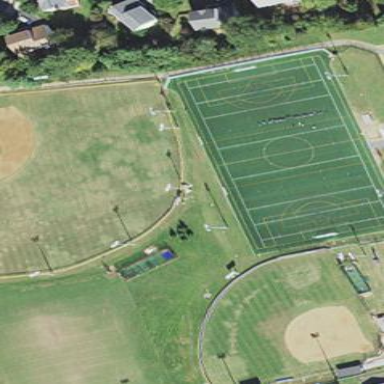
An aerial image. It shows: Soccer pitch for outdoor sports and leisure activities.